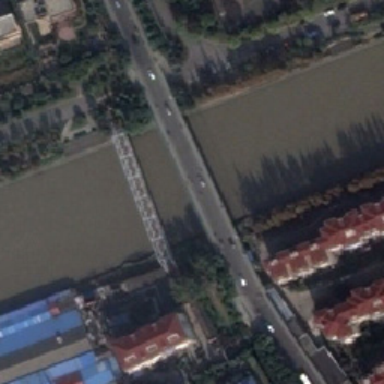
At one end of two bridges of different sizes there is a red building .